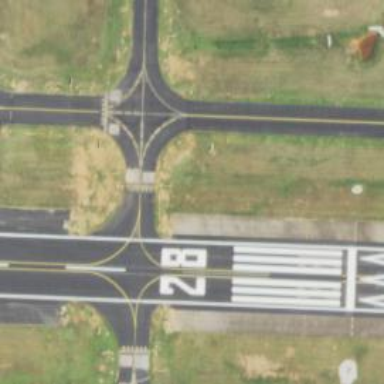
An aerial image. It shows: View of taxiway at the airport.